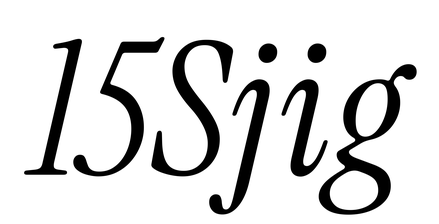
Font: InstrumentSerif-Italic